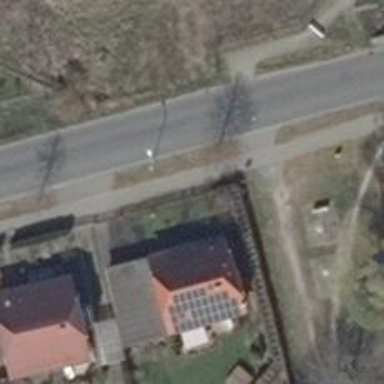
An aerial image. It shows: Footway along the road.